Question:
In this table, i'm trying to calculate the following :
- -
I manage to get Gender Total by sum. Now i'd like to use the result in an expression in men and woman row. Is that possible ?
If that is possible, i'd like to hide the gender total row ( I just need it for calculation)
If not, are there any other possibilities to get these percentages ?
Thank you
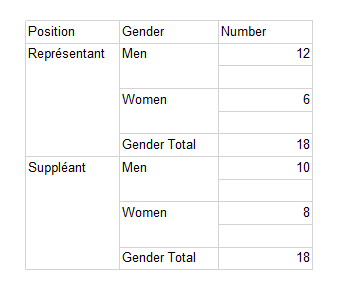
Answer: You can use ReportItems!TextboxName.Value for this. If you name your textbox for Women WomenTotal, you can refer to it using ReportItems!WomenTotal.Value.
This is the easiest way to refer to any particular cell value in SSRS.